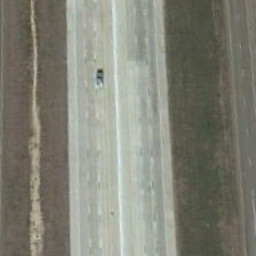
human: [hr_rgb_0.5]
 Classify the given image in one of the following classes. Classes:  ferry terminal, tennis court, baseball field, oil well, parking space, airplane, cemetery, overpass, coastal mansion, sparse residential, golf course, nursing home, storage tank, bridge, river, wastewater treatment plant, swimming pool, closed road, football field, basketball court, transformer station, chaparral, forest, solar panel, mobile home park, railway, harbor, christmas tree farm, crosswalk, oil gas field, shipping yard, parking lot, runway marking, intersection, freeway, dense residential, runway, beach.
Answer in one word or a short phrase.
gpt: freeway